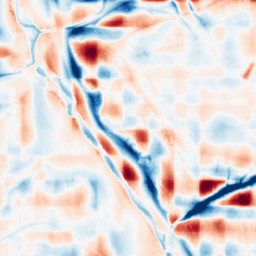
Category: wavelet
Decomposition family: wavelet_reverse_biorthogonal
Decomposition parameters: wavelet: rbio1.3
level: 5
Upsampling method: sinc_hamming
Upsampling parameters: scale: 2
kernel_size: 4
Upsampling scale: 2